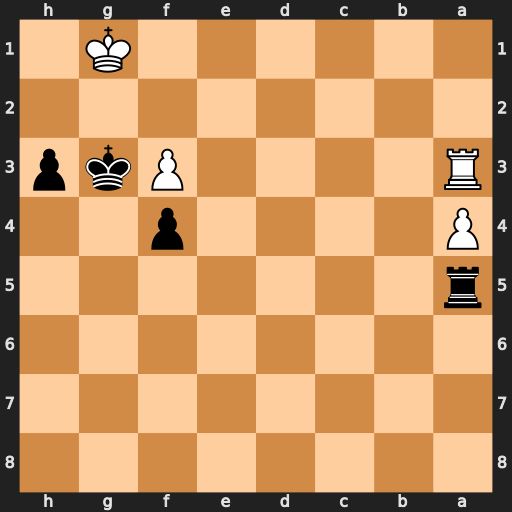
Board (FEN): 8/8/8/r7/P4p2/R4Pkp/8/6K1
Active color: b
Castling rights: -
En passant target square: -
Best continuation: Rd5 Ra1 Kxf3 Kh2 Kg4 Ra2 Ra5